Field crop: maize
Growth stage: 2
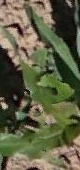
Species: maize